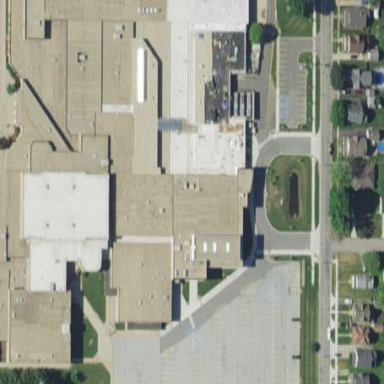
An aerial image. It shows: School building.